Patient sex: F
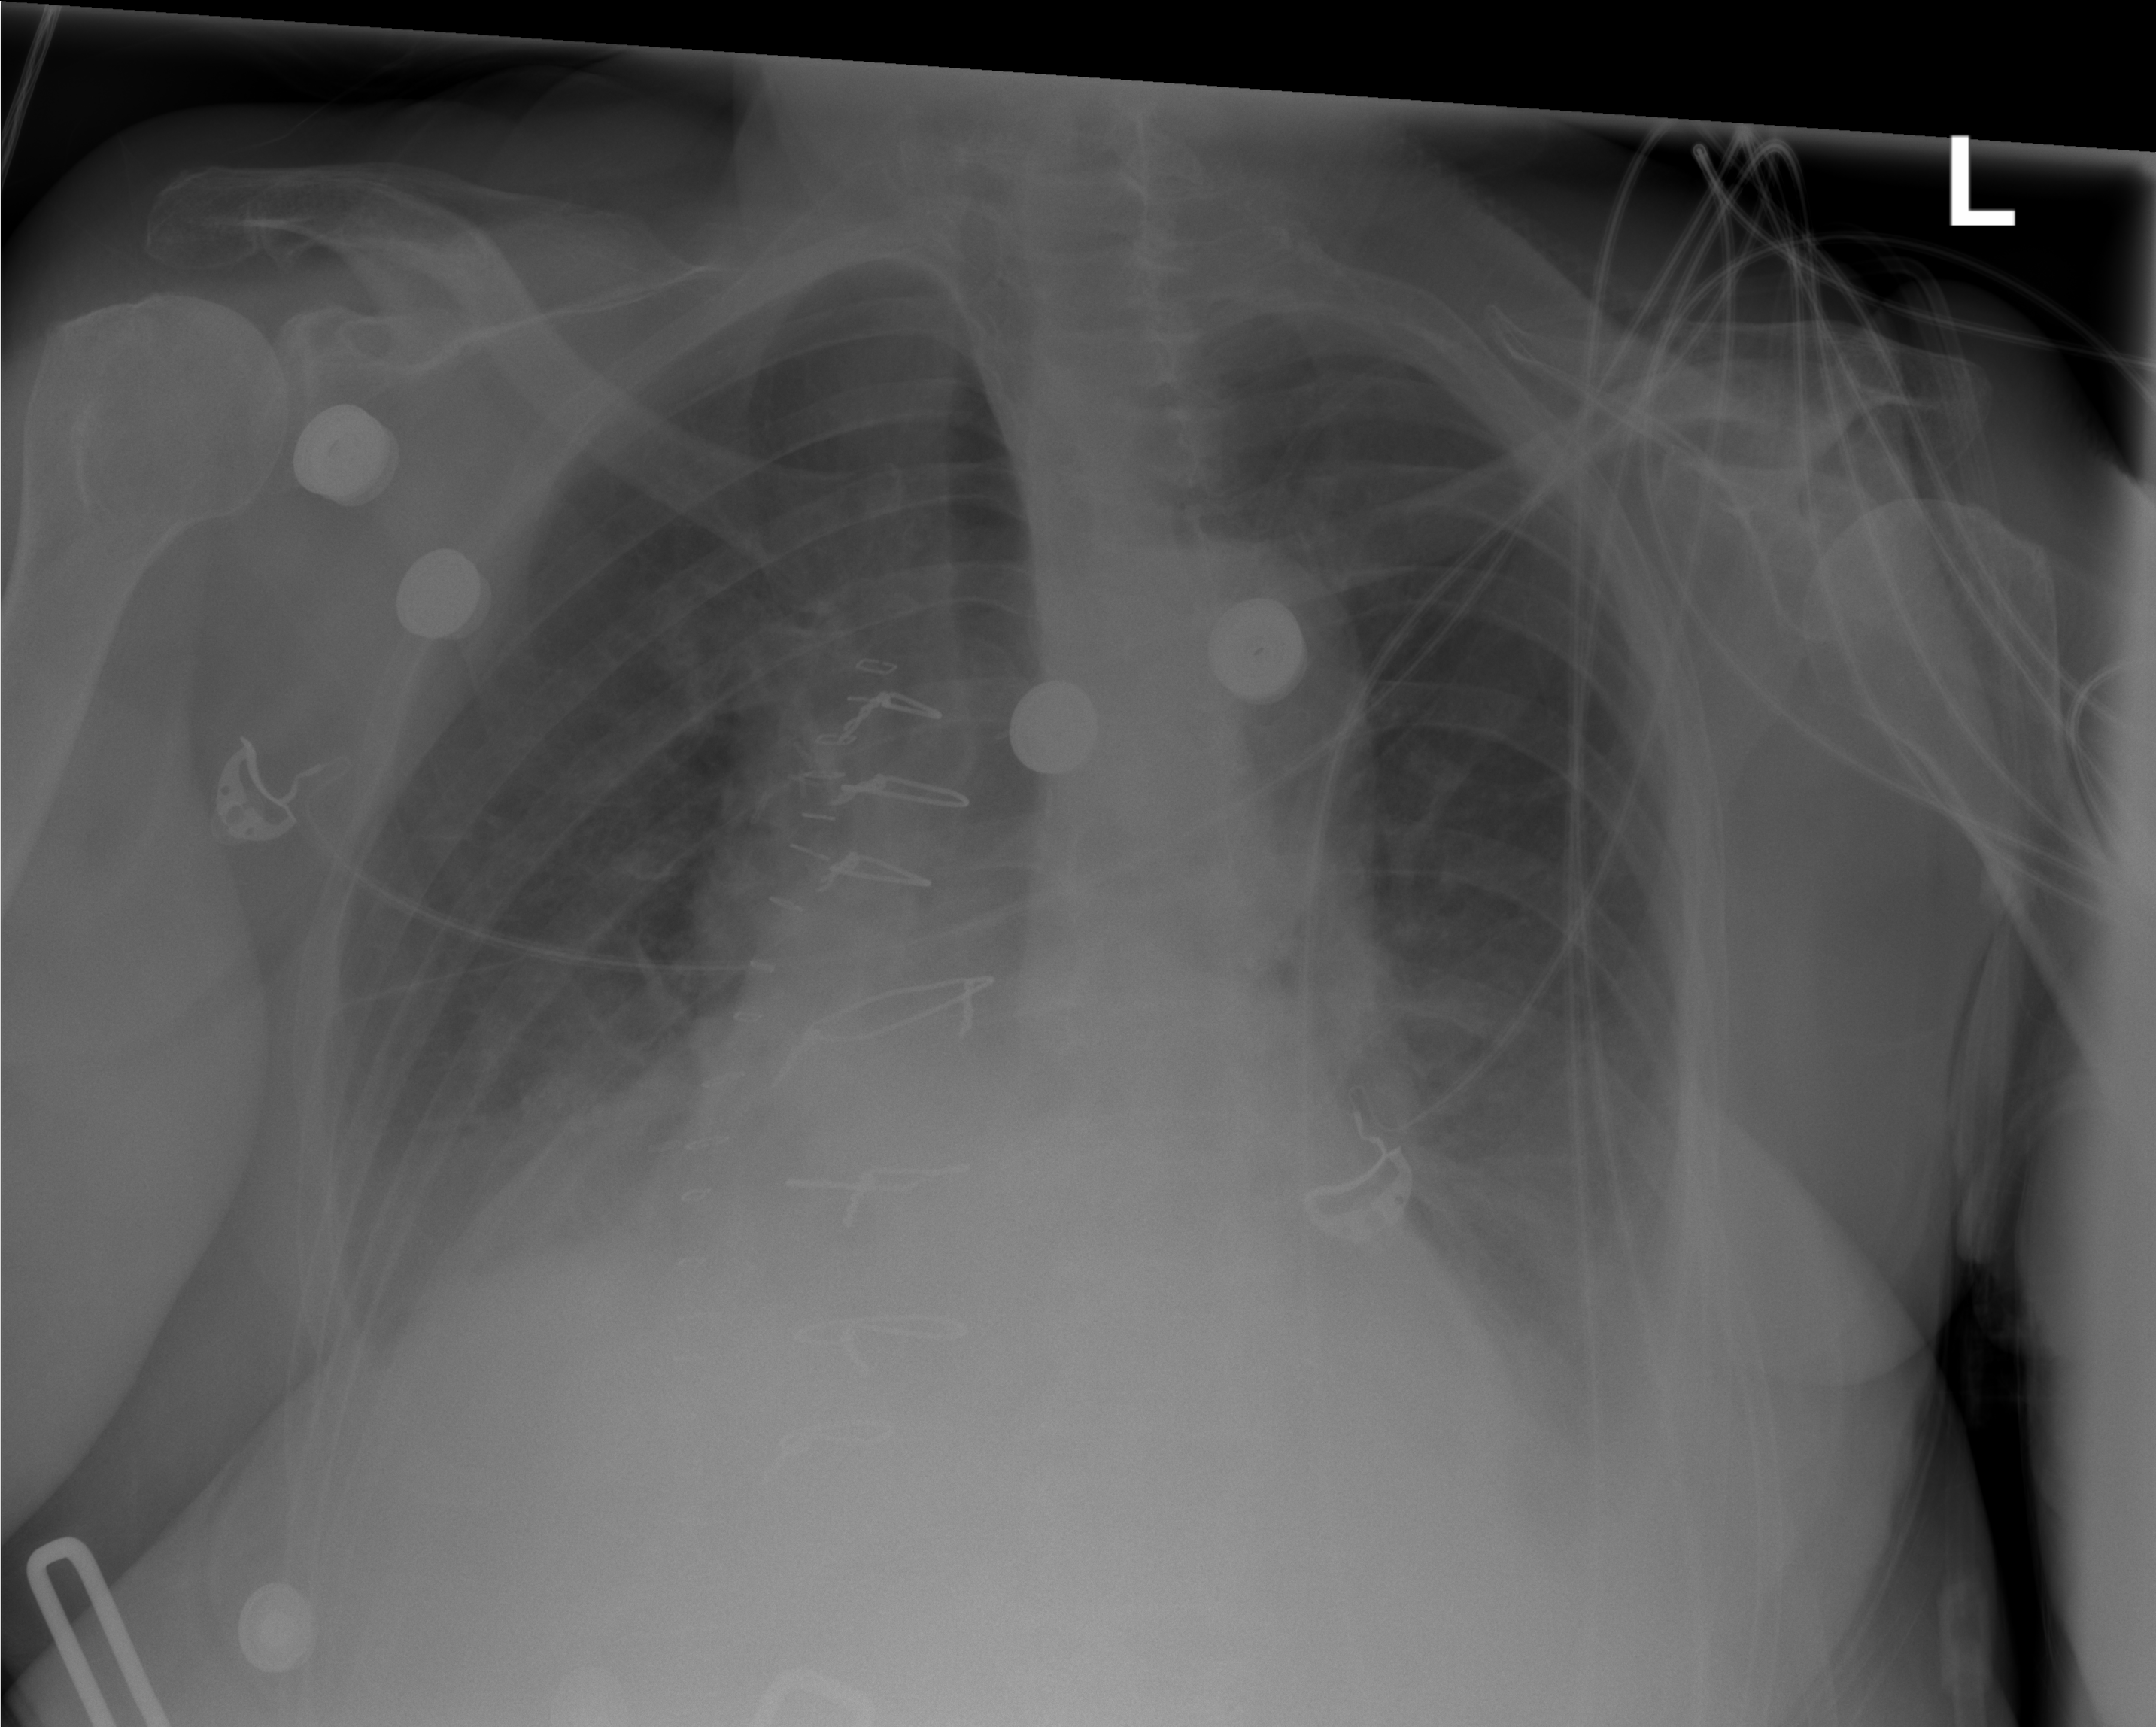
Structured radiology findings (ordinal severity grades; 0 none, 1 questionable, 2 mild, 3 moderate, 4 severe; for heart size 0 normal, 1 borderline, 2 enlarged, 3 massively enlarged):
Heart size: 2
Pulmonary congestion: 0
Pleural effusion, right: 2
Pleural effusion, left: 2
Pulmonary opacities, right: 1
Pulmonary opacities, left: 0
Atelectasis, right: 2
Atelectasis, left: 2